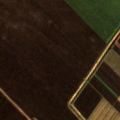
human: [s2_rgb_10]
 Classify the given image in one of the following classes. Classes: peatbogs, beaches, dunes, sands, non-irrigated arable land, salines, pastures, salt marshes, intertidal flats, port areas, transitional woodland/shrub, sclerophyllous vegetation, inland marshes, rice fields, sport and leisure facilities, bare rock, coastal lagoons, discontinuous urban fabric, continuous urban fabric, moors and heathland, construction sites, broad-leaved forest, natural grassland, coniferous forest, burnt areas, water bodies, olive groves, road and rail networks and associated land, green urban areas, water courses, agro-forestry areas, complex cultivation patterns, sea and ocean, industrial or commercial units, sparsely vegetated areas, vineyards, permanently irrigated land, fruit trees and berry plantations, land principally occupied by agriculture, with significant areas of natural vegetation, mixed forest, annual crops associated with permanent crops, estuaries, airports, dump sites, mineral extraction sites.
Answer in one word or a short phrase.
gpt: non-irrigated arable land